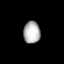
Tissue: lung
Cell type: Myeloid cells
Senescence score: 0.551
Nuclear area (px): 361
Mean DAPI intensity: 179.582